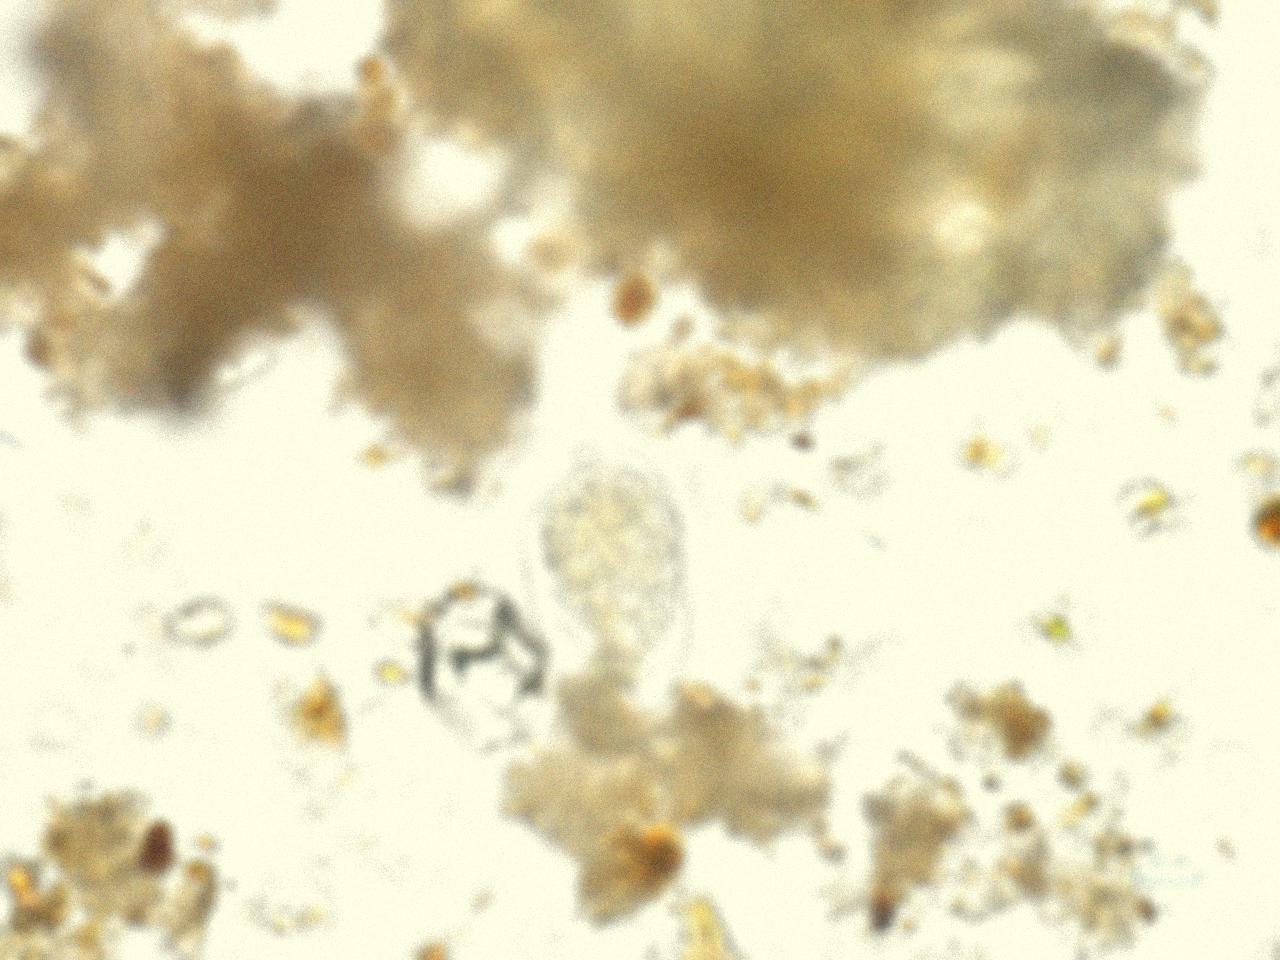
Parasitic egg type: Hookworm egg